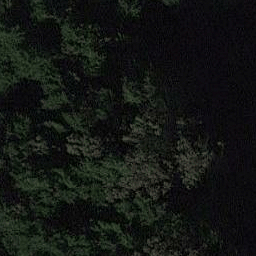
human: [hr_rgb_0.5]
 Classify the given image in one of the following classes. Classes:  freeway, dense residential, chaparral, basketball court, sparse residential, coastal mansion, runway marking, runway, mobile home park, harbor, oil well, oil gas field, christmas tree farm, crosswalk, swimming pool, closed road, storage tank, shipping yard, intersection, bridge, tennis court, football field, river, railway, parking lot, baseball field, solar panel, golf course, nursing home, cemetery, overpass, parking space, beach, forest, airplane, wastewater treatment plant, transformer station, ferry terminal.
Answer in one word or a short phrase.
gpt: forest